Interaction volume radius: 5 \u00c5
Interaction volume height: 10 \u00c5
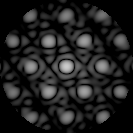
Disorder parameter: 0.2123